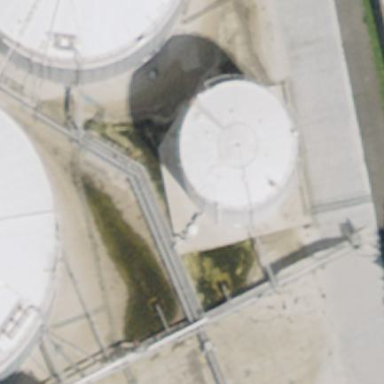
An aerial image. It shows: Storage tank that is man-made.